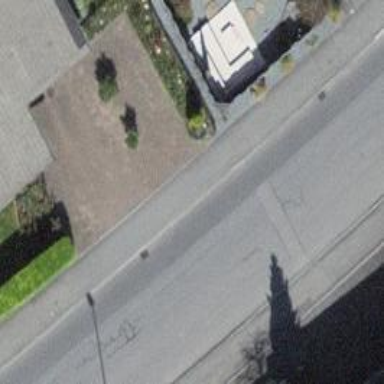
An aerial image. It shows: Sidewalk.